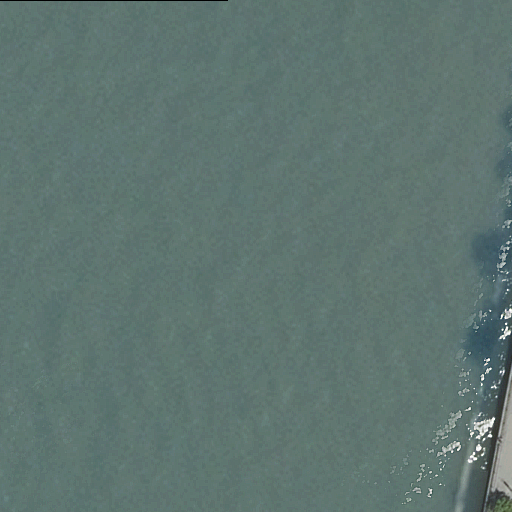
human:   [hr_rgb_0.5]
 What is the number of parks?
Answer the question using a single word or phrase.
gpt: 1

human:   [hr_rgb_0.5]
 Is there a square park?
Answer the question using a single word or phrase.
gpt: no

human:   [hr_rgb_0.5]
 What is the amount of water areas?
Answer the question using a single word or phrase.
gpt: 1

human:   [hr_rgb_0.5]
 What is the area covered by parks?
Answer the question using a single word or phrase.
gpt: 49m2

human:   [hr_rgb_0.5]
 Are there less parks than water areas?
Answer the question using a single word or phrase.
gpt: no

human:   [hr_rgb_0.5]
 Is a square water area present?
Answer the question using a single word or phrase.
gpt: no

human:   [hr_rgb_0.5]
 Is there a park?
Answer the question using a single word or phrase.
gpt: yes

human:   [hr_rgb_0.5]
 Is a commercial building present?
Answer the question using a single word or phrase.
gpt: no

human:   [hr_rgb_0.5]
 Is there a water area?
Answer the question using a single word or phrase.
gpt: yes

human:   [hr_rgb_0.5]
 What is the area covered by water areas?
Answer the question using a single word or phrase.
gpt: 10501m2

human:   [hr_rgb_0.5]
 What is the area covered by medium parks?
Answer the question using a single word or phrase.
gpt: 0m2

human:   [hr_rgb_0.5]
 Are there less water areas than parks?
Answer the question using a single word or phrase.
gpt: no

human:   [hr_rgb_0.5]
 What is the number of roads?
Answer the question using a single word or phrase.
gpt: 0

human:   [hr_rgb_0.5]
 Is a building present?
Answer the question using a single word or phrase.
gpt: no

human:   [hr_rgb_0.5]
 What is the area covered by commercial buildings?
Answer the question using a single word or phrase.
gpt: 0m2

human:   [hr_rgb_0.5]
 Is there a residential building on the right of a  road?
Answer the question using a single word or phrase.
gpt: no

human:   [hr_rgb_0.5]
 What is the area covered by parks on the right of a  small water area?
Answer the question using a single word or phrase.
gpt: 0m2

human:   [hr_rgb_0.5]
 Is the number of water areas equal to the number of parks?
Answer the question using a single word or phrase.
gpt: yes

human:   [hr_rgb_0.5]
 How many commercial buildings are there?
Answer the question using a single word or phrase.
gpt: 0

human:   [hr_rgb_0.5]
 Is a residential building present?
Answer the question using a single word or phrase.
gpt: no

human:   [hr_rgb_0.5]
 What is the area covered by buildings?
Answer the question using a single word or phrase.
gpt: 0m2

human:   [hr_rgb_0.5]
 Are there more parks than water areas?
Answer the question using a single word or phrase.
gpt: no

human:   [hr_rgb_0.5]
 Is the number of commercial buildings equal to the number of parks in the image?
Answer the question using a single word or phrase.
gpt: no

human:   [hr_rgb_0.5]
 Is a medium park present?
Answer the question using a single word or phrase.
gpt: no

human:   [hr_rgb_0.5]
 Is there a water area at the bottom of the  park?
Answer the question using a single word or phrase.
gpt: no

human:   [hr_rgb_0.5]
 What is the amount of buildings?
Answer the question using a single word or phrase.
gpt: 0

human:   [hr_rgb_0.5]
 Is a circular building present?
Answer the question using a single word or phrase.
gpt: no

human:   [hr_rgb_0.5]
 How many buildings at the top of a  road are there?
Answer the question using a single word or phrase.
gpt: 0

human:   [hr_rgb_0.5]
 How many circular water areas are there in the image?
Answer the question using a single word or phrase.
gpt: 0

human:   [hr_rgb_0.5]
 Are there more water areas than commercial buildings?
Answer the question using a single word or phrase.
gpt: yes

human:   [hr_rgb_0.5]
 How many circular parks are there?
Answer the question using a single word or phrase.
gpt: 0

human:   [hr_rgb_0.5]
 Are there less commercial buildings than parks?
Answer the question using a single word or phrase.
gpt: yes

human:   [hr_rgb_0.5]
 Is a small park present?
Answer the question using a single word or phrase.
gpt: yes

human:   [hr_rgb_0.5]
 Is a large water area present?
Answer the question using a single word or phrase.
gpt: yes

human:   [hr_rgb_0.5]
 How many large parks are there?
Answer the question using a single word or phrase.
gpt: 0

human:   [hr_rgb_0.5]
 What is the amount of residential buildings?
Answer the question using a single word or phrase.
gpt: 0

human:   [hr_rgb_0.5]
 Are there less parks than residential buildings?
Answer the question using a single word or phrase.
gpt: no

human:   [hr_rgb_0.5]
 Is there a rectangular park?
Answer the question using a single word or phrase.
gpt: yes

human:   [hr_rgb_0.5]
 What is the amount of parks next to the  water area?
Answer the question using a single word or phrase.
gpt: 1

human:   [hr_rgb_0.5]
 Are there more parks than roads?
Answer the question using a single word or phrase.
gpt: yes

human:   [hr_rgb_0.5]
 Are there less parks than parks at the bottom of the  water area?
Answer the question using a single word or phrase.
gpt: no

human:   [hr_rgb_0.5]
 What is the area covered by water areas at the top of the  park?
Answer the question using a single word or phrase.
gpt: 10501m2

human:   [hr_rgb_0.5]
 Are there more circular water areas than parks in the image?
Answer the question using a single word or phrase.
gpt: no

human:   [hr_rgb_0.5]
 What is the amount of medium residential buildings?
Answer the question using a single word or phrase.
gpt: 0

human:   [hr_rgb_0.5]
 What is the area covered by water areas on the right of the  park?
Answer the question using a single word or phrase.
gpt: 0m2

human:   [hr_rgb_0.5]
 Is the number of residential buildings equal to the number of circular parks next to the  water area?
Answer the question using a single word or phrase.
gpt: yes

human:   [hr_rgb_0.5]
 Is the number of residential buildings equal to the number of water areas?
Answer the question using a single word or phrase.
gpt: no

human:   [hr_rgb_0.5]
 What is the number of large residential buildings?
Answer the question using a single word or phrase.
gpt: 0

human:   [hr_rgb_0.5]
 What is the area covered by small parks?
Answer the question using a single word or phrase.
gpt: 49m2

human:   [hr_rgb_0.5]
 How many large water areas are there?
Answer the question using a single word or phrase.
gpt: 1

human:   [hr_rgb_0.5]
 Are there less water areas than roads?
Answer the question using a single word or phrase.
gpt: no

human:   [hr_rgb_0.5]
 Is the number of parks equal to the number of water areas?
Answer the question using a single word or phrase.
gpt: yes

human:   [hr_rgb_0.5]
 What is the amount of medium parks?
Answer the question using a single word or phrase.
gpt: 0

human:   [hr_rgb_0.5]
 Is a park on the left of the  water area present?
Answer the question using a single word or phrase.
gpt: no

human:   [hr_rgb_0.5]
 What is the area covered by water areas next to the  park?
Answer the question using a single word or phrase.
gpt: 10501m2

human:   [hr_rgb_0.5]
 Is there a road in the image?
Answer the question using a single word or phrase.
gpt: no

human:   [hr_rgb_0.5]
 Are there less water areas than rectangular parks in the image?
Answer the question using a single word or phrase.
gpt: no

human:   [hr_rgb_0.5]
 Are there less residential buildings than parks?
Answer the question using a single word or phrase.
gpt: yes

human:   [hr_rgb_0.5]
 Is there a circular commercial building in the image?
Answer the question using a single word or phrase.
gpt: no

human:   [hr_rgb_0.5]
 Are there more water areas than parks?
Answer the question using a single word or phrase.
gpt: no

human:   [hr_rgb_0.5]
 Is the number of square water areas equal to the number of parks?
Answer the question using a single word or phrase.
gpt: no

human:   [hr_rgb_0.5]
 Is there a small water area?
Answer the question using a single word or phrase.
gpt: no

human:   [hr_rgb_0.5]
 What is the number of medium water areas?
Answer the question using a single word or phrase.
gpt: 0

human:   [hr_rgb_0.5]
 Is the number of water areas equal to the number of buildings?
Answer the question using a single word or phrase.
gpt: no